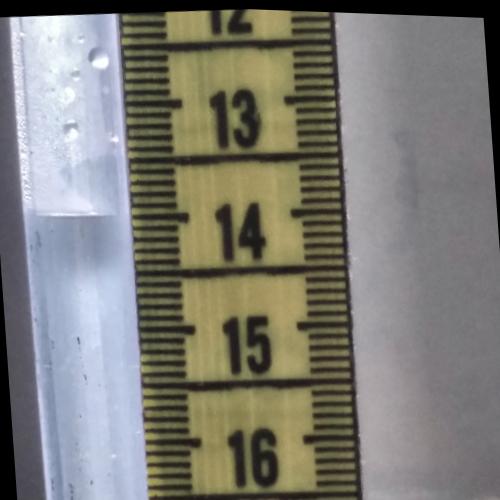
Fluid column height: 14.0 cm